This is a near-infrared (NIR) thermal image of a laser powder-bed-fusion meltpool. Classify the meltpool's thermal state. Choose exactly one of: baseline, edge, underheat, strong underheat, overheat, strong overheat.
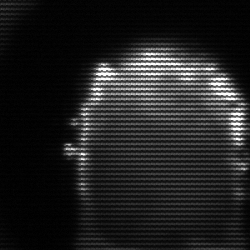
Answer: baseline